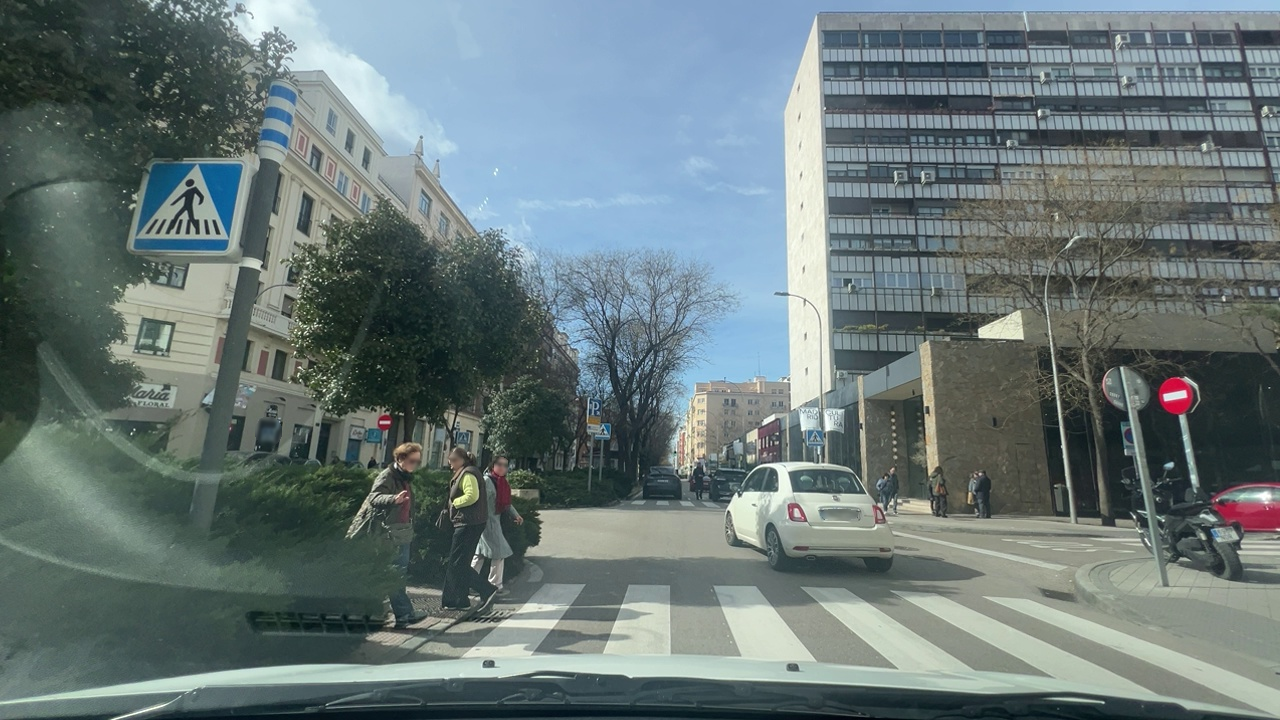
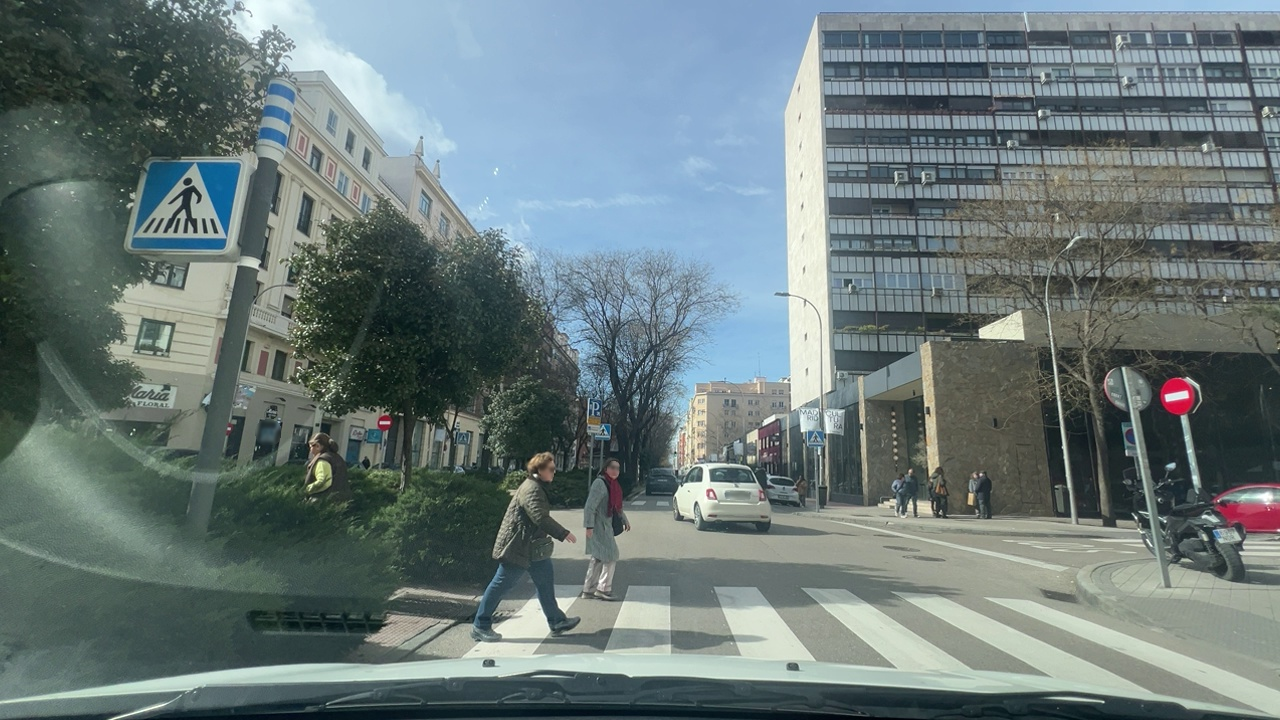
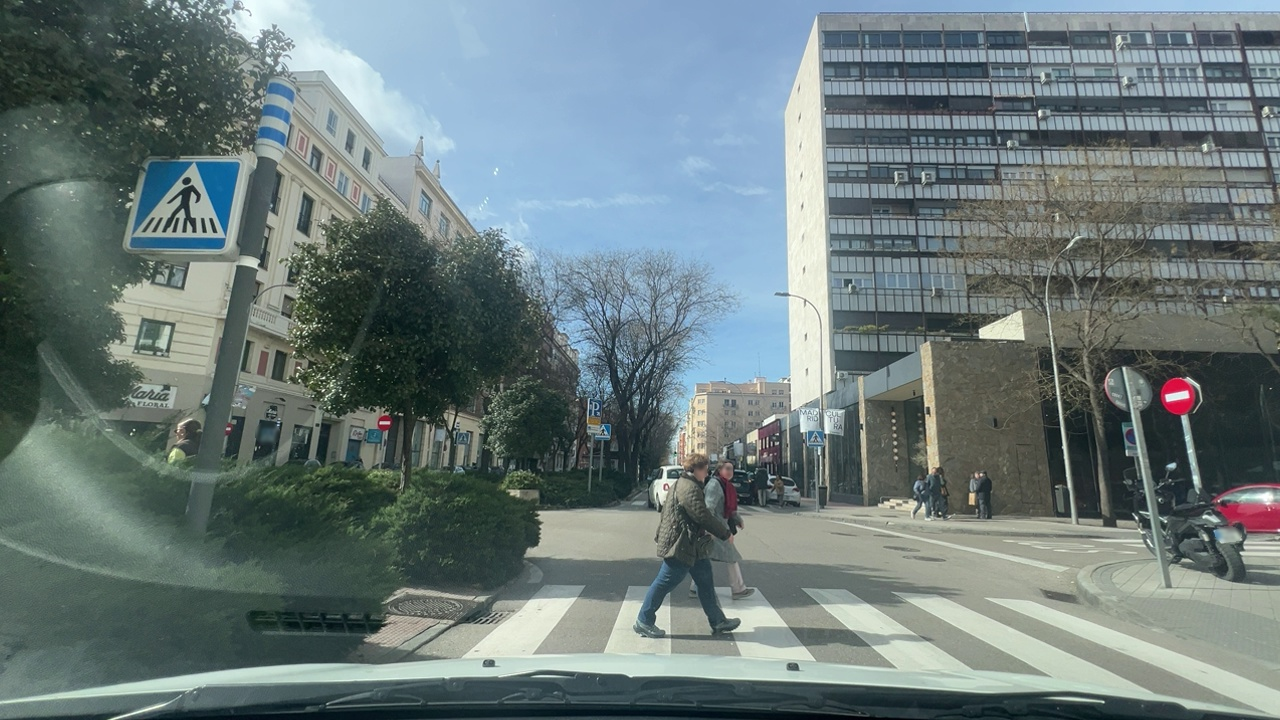
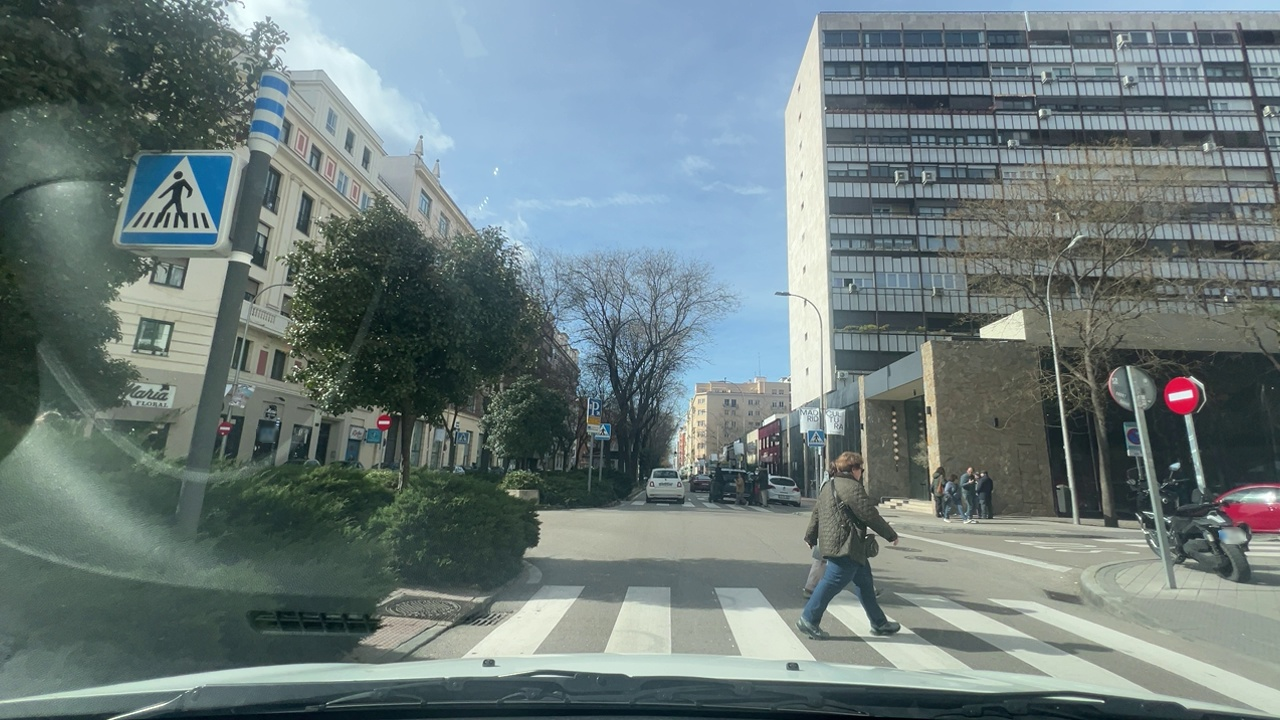
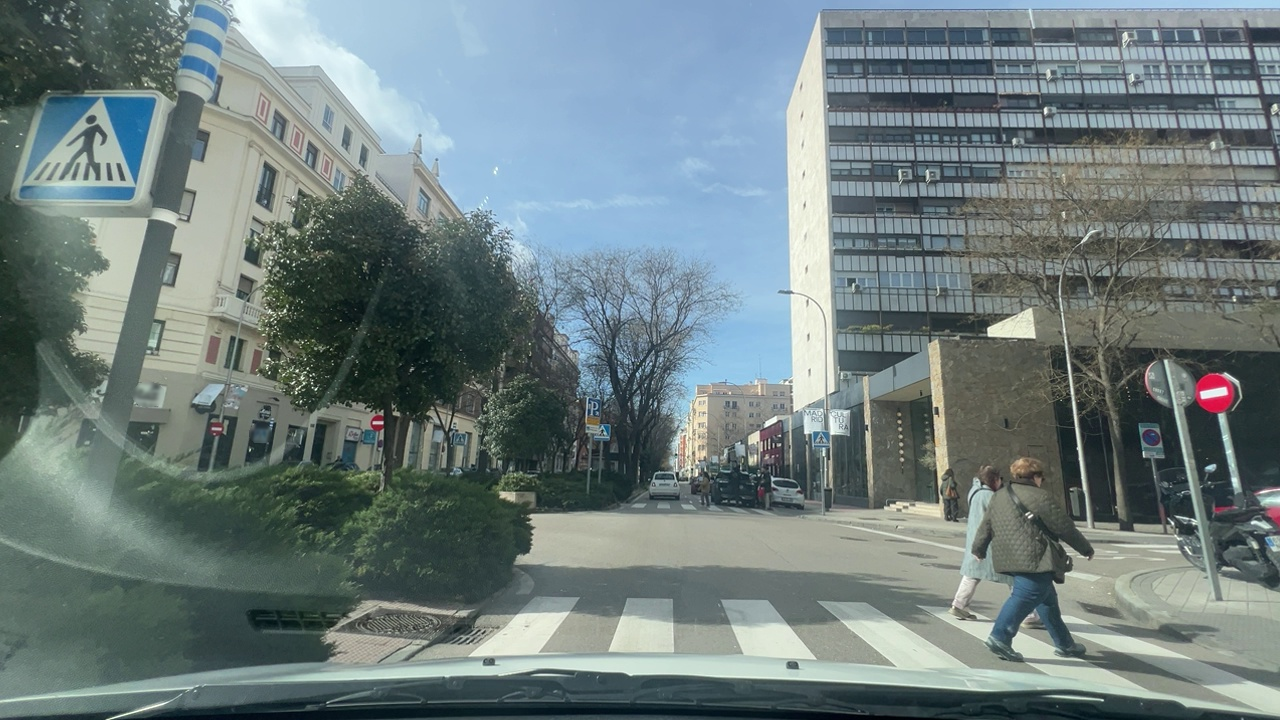
Situation: Crossing object
Question: Is there any discontinuity in the ego lane ahead?
Answer: Yes
Reasoning: ego has in front one zebra crossing and after that a lane crossing with perpendicular lanes

Situation: Crossing object
Question: Is any vehicle or pedestrian crossing the path of the ego vehicle from a different direction?
Answer: Yes
Reasoning: 2 pedestrians are crossing in front ego

Situation: Crossing object
Question: Is there a vehicle ahead in the ego lane traveling in the same direction as the ego vehicle?
Answer: No
Reasoning: White car is driving in the right lane from ego car

Situation: Crossing object
Question: Is there any crossing object in the ego lane ahead?
Answer: Yes
Reasoning: 2 pedestrian are crossing in front ego